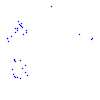
Particle: proton